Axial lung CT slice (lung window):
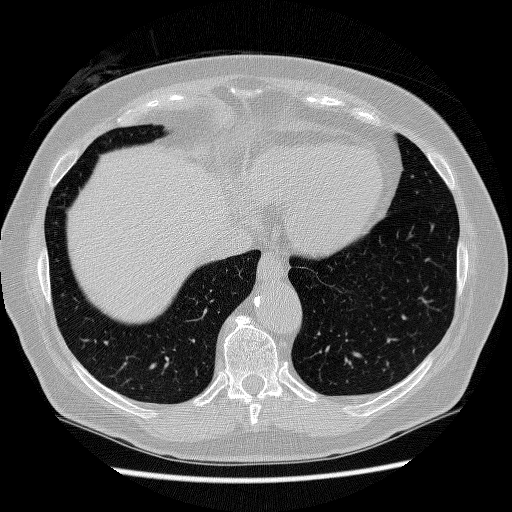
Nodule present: no